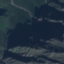
Label: HerbaceousVegetation